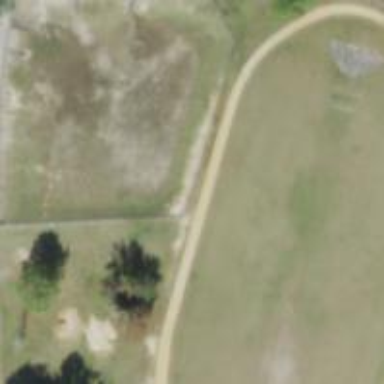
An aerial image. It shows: Track located within leisure land area.